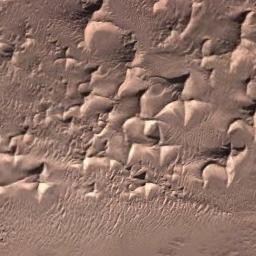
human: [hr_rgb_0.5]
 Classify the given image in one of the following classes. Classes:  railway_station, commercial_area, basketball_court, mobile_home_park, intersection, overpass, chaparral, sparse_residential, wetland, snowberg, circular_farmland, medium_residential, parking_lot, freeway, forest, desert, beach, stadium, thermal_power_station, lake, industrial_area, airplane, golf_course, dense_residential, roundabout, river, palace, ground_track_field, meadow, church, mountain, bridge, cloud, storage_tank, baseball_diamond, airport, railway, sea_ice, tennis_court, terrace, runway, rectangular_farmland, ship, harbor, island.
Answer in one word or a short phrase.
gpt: desert